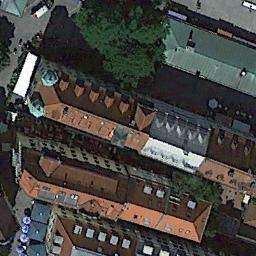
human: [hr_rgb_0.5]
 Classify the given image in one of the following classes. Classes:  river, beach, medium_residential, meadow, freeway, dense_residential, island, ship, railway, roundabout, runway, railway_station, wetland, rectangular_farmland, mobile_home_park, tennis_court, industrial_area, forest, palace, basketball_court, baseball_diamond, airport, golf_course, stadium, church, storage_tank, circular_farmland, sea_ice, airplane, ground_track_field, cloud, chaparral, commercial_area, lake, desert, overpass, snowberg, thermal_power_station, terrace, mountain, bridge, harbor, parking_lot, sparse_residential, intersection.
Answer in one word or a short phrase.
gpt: church